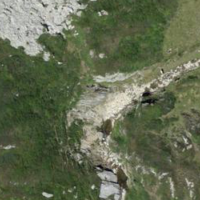
EUNIS habitat code: 26
Species observed at this site:
Falco tinnunculus
Leontopodium nivale